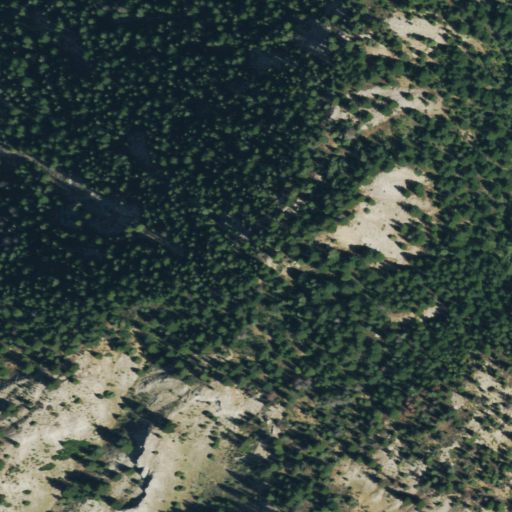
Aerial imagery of mountain in Colorado named Gyp Hill containing evergreen forest, shrub, and deciduous forest